The plot is a time-scale (wavelet) decomposition of a bearing vibration signal. Diagnose the bearing from this image, choosing from: normal, inner_race, outer_race, ball.
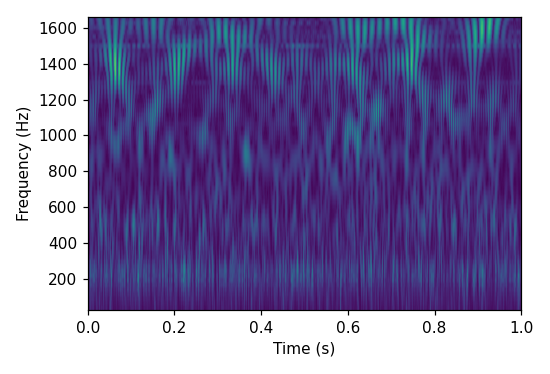
Answer: normal